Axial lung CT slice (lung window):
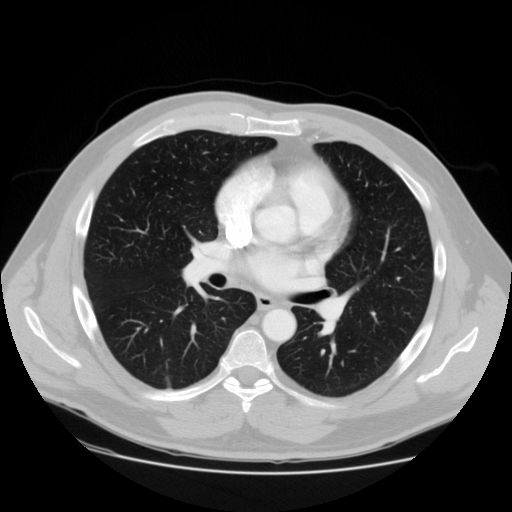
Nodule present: no